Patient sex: M
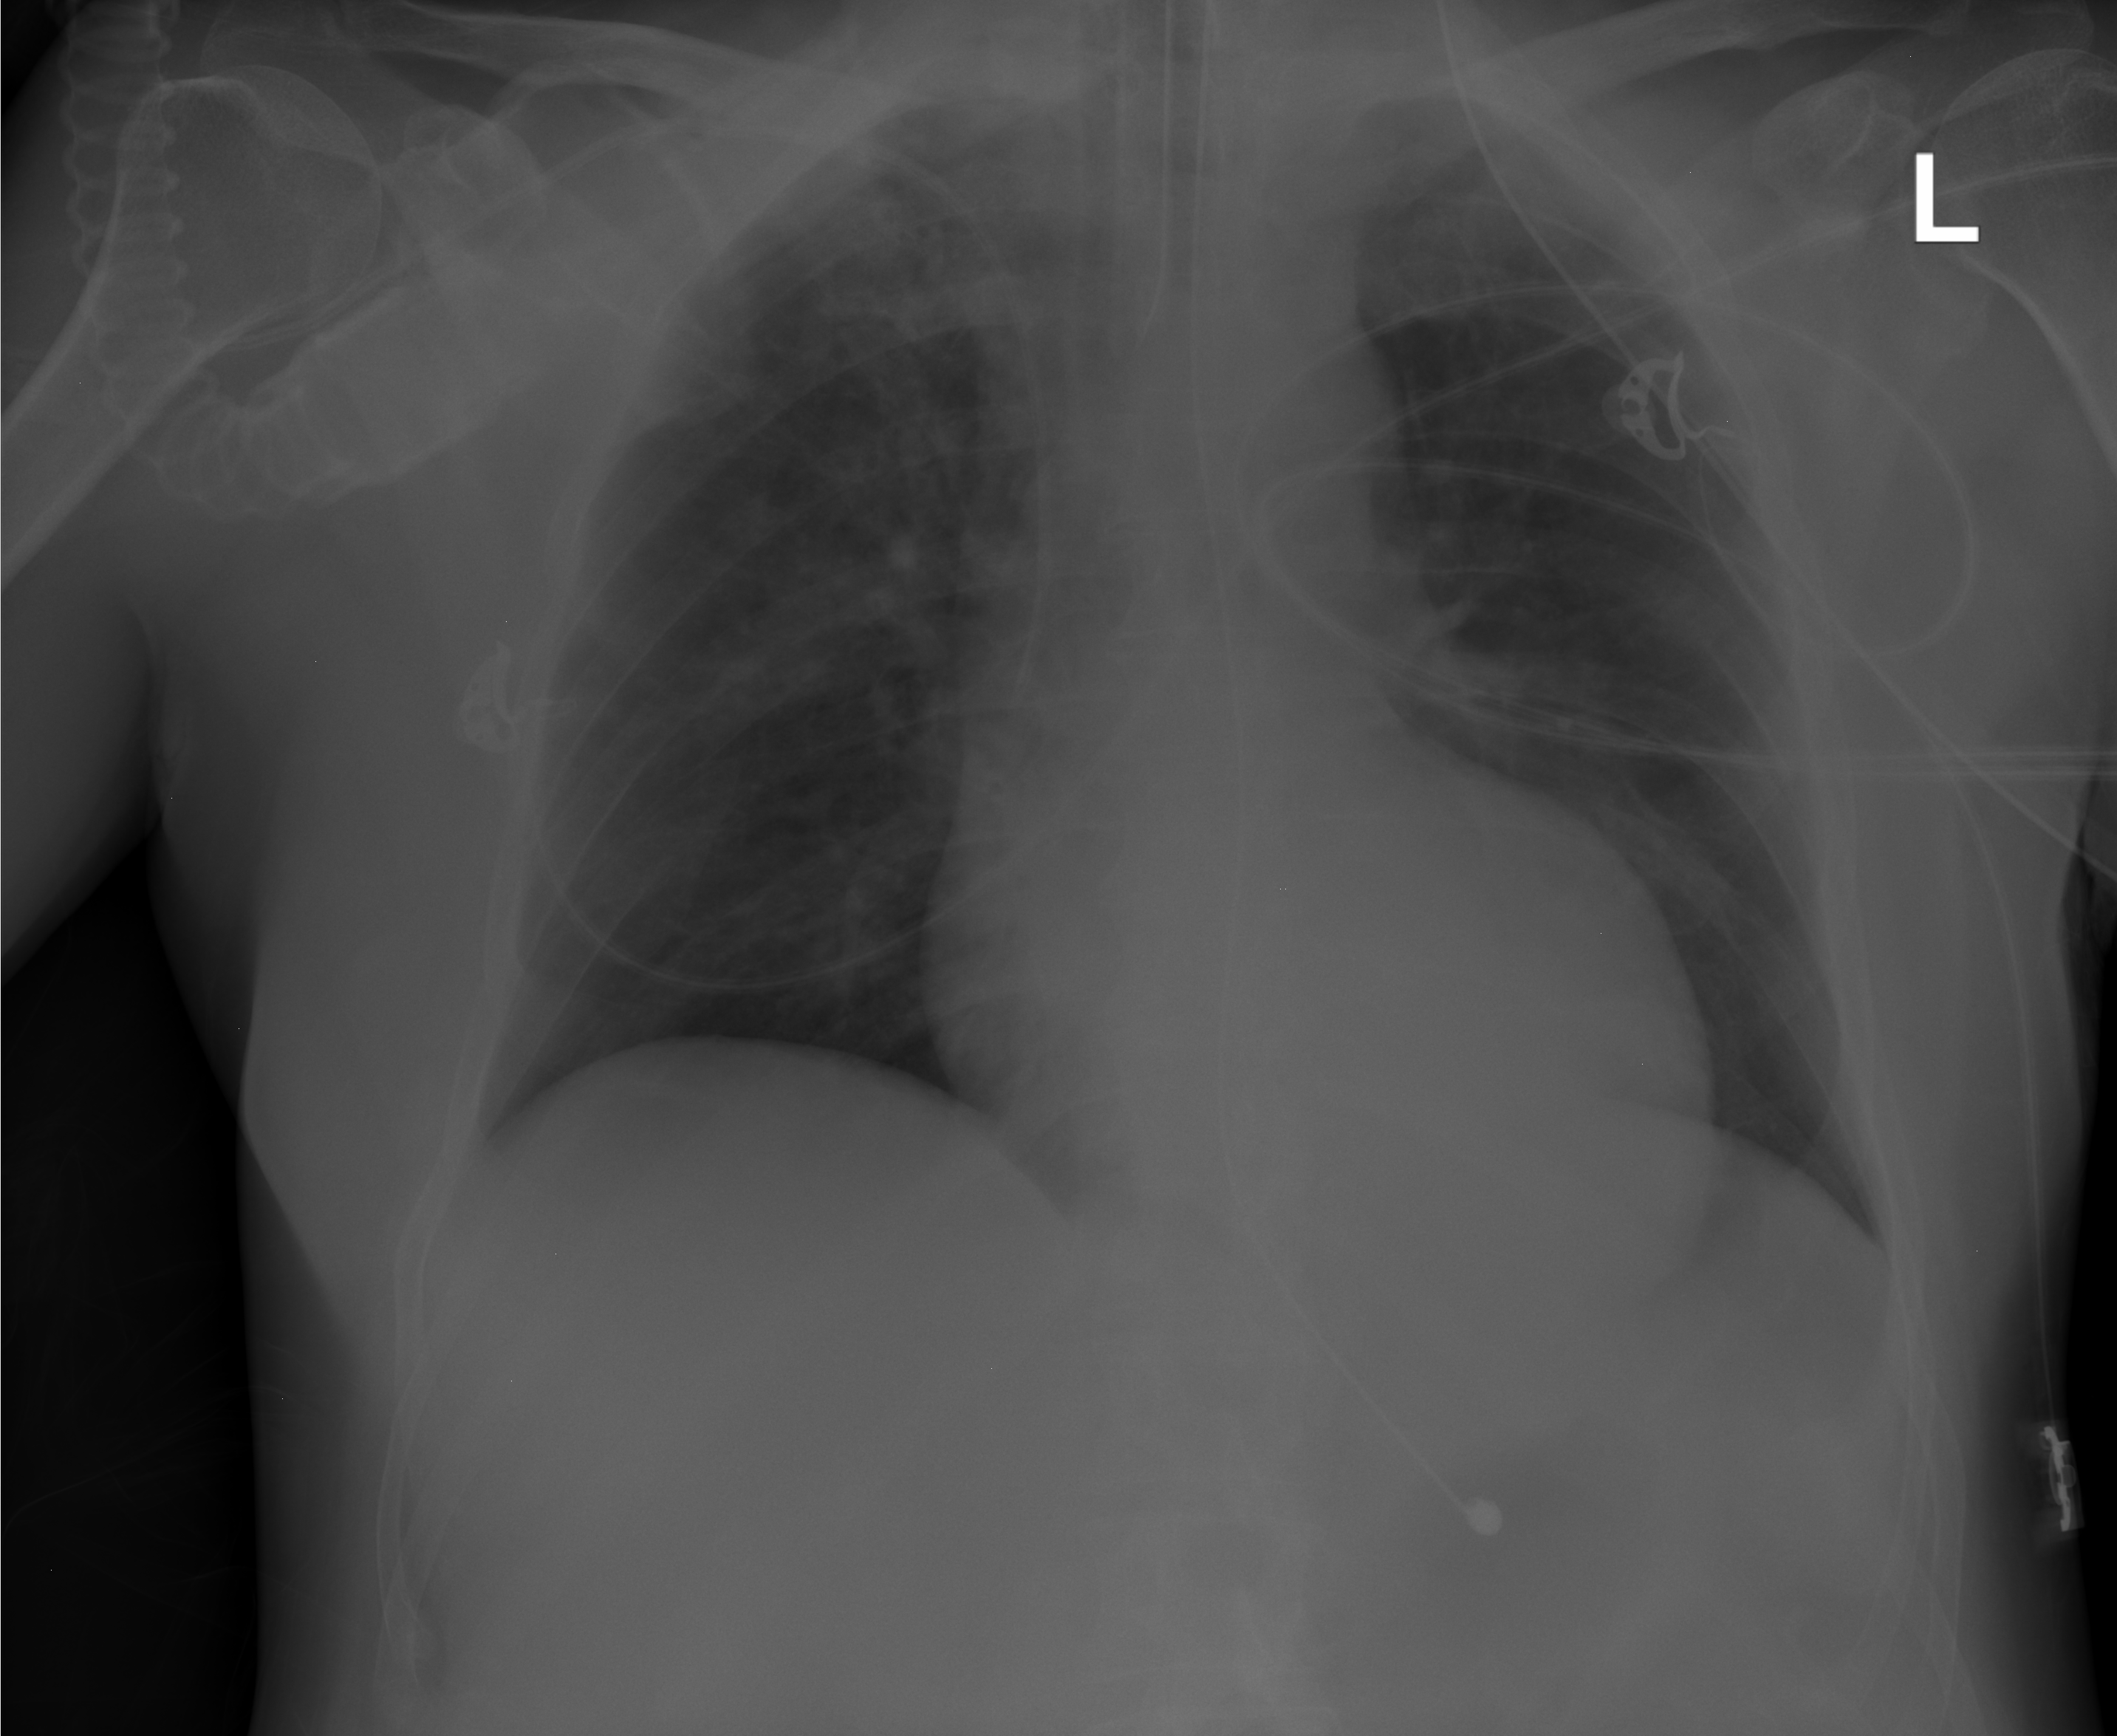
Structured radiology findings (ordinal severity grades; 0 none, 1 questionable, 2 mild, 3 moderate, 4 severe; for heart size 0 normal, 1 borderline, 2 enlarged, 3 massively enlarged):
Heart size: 1
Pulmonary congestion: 0
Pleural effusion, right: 0
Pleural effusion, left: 0
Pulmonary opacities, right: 2
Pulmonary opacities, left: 0
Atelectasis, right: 0
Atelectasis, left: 0